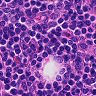
Metastatic tissue present: no